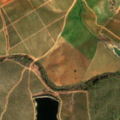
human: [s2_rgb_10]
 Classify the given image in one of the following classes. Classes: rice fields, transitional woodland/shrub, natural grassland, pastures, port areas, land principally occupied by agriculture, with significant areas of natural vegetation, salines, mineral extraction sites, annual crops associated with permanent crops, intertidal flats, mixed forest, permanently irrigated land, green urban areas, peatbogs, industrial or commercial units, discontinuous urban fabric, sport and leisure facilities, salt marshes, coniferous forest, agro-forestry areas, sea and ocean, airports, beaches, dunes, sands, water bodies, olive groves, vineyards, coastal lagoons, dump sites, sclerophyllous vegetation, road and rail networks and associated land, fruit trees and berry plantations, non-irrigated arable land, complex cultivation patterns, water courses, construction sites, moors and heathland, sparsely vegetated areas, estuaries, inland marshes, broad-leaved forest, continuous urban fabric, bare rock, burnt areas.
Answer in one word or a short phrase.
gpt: non-irrigated arable land, olive groves